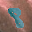
Label: 8